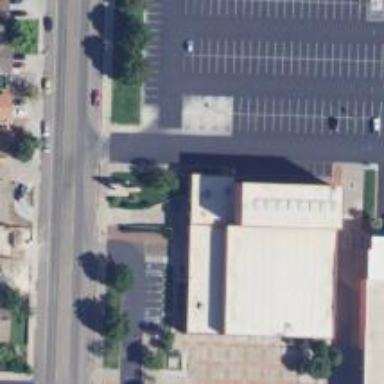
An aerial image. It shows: Theater within university building.